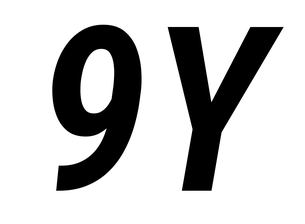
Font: Roboto-Italic_Condensed_SemiBold_Italic